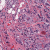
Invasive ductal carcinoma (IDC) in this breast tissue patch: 1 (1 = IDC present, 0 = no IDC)